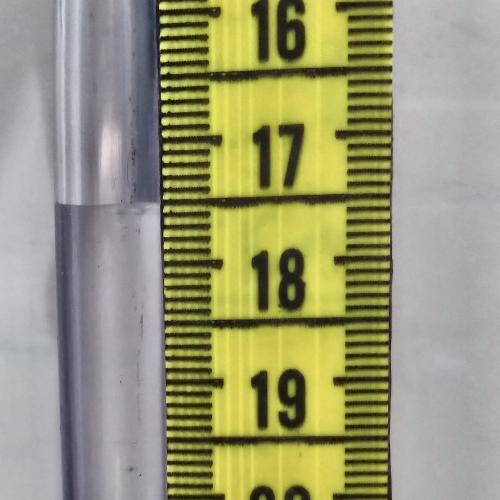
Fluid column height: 17.5 cm